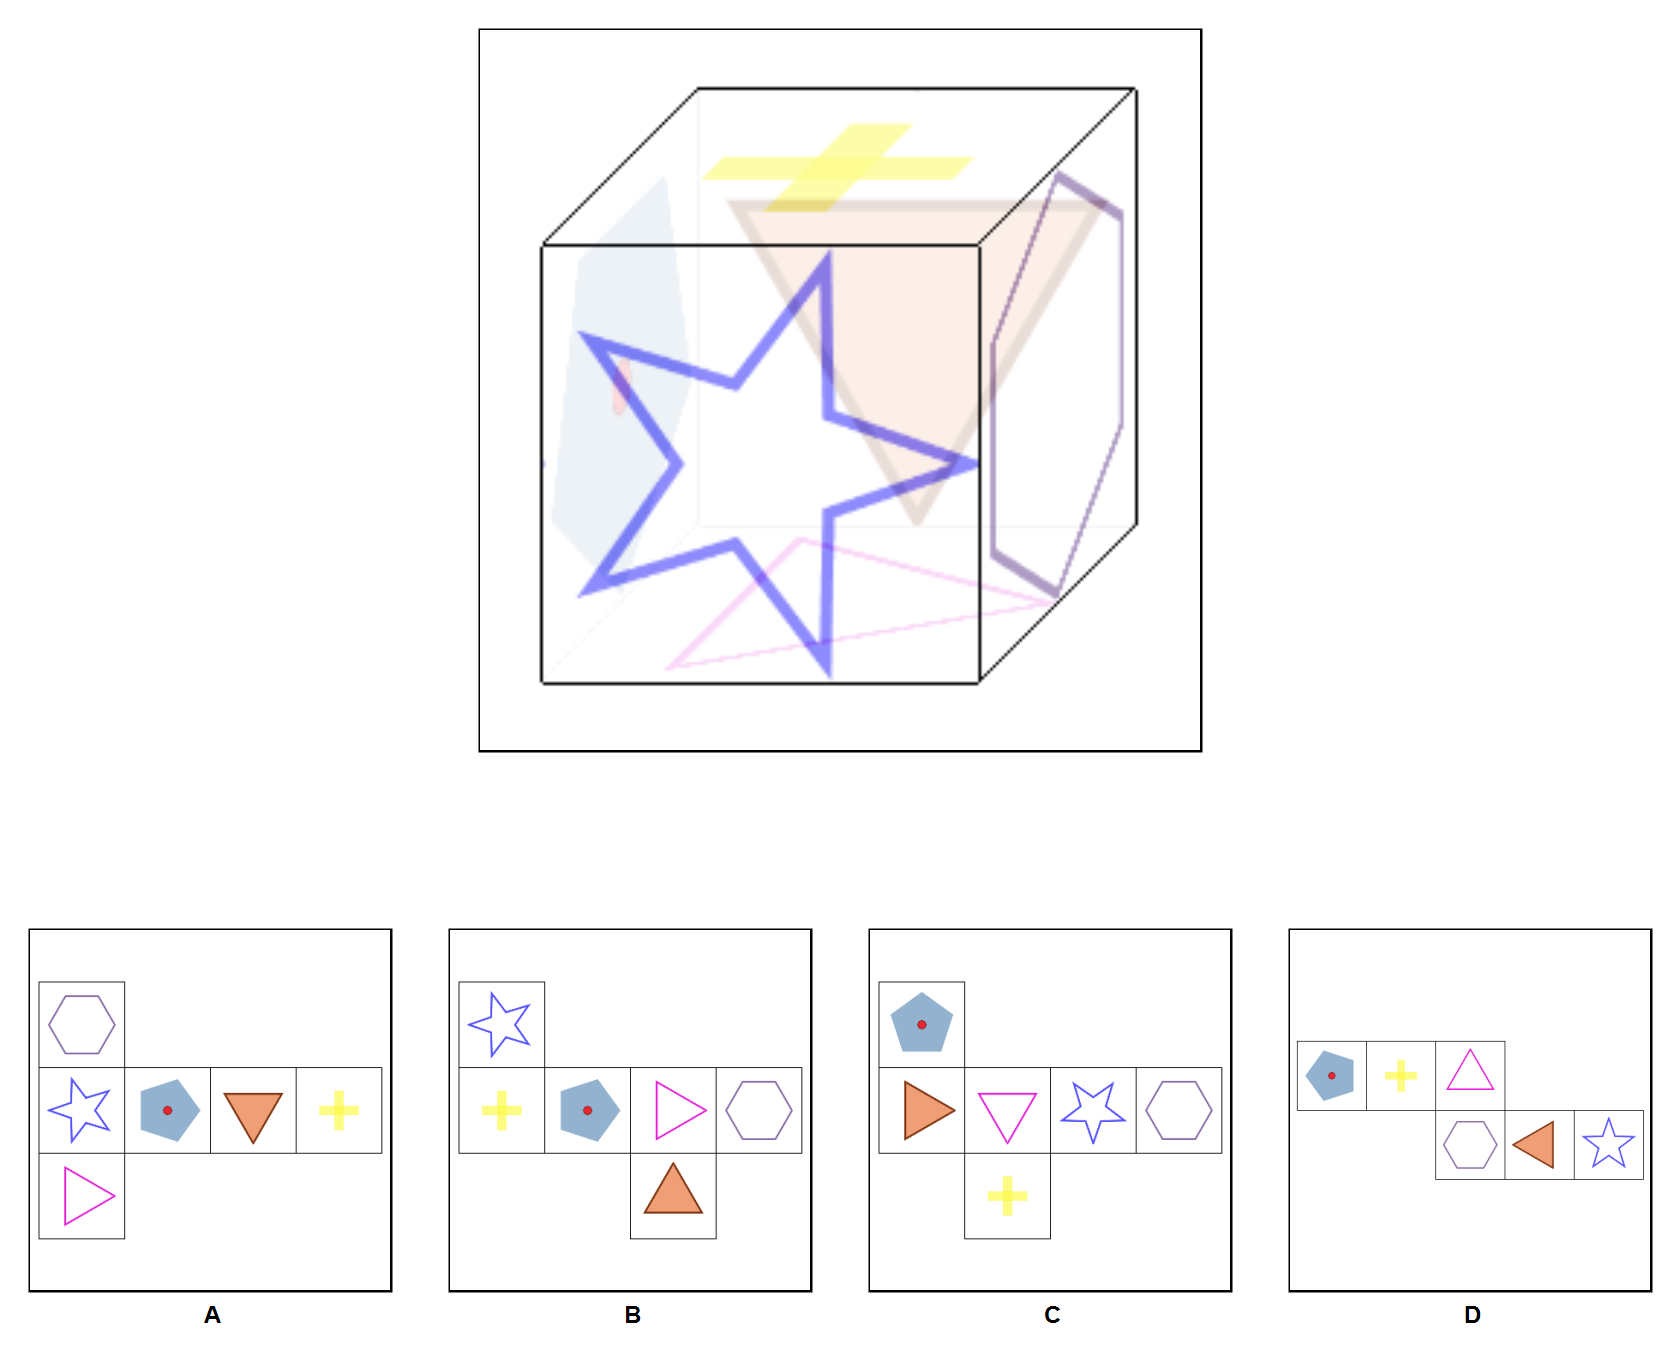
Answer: B